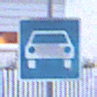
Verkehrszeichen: Kraftfahrstrasse
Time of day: SunriseSunset
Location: Outdoor (Urban)
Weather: PartlyCloudy
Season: NotSpecified
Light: Natural